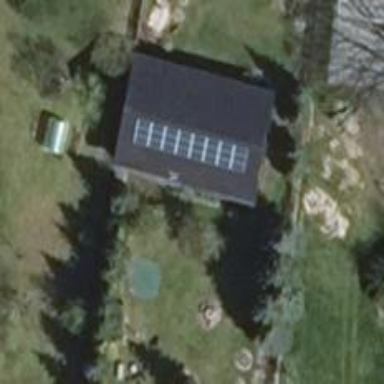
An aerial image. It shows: Solar photovoltaic panel generating electricity through small installation.